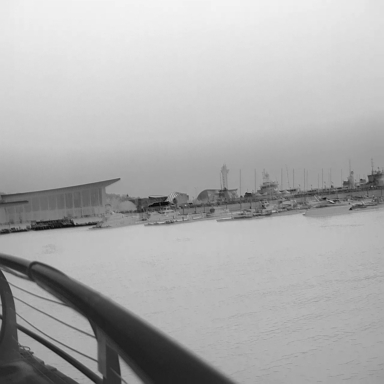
There are three canoes in the infrared image.